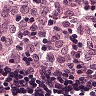
Metastatic tissue present: no